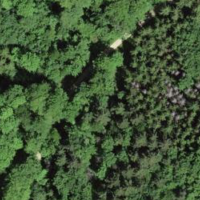
EUNIS habitat code: 44
Species observed at this site:
Ilex aquifolium